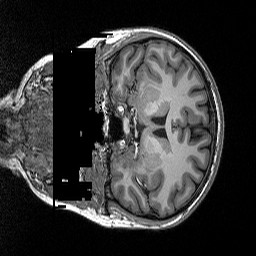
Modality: T1w
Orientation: coronal
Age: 30
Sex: female
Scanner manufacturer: siemens
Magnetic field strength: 3 T
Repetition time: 2.3 s
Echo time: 0.00298 s